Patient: sex F, age 77
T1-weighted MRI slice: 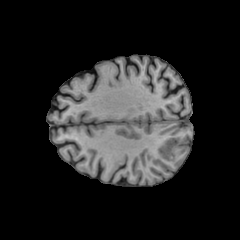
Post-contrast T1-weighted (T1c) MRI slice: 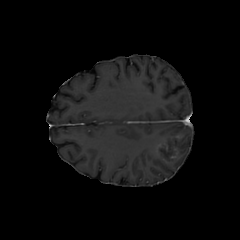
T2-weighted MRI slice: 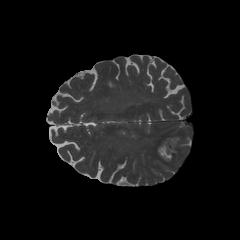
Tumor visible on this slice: yes
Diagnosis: Glioblastoma, IDH-wildtype
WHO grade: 4